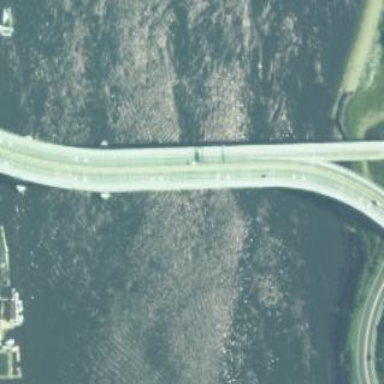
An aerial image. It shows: Man-made bridge.